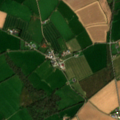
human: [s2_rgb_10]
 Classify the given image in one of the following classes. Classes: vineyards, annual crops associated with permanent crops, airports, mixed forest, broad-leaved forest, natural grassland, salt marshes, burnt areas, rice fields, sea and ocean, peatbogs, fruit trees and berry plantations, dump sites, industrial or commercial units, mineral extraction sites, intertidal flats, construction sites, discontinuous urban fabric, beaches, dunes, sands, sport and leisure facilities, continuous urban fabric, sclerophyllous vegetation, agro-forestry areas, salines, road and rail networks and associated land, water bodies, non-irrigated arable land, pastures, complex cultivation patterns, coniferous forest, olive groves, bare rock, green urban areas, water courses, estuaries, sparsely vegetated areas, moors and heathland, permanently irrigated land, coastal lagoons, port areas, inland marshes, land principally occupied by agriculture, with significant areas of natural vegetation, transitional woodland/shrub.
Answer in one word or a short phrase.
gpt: non-irrigated arable land, pastures